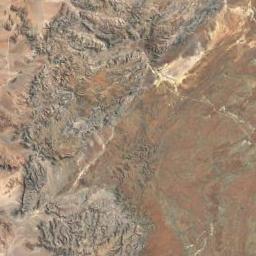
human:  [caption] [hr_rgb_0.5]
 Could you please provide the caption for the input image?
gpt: The folded mountain consists of a number of small ridges and valleys .

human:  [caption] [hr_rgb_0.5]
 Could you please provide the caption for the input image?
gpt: The mountain is full of yellow soil .

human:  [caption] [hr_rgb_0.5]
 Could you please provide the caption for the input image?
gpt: Thirty percent of the area on this mountain is covered by vegetation .

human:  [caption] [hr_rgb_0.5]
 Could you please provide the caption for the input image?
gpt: There are many different sizes and shapes of stones on the mountain .

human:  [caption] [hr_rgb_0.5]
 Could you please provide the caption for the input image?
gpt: There are many rocks on the brown mountain .